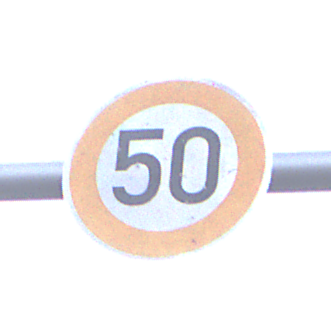
Verkehrszeichen: Geschwindigkeit50
Umgebung: Outdoor, Suburban
Tageszeit: SunriseSunset
Wetter: Clear
Licht: Natural
Jahreszeit: NotSpecified
Kontrast: LowContrast